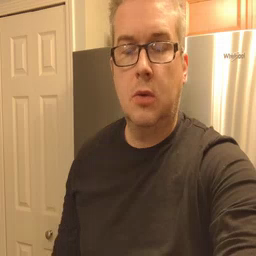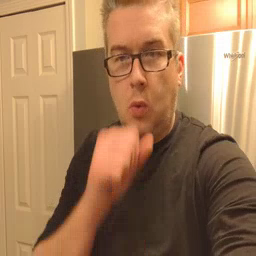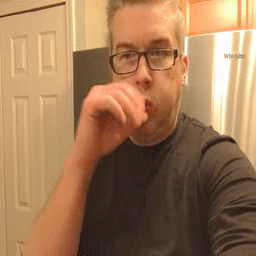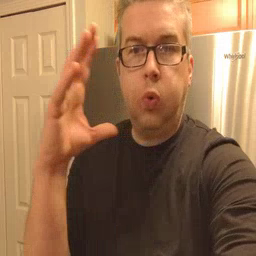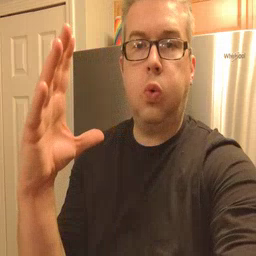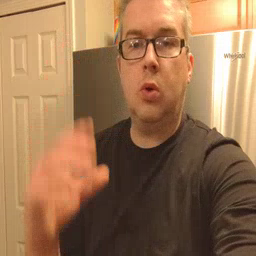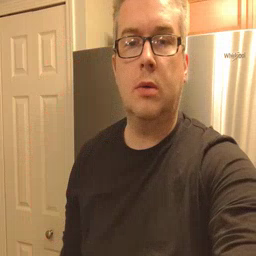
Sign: balloon